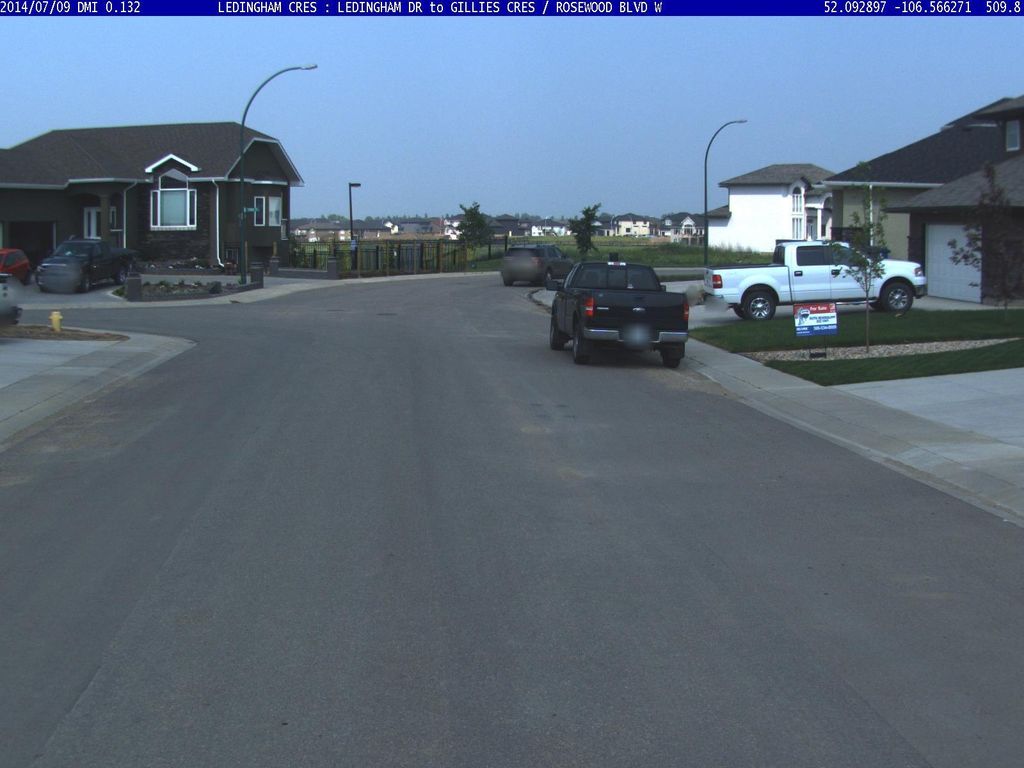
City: saskatoon